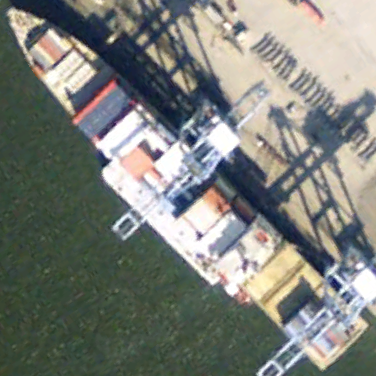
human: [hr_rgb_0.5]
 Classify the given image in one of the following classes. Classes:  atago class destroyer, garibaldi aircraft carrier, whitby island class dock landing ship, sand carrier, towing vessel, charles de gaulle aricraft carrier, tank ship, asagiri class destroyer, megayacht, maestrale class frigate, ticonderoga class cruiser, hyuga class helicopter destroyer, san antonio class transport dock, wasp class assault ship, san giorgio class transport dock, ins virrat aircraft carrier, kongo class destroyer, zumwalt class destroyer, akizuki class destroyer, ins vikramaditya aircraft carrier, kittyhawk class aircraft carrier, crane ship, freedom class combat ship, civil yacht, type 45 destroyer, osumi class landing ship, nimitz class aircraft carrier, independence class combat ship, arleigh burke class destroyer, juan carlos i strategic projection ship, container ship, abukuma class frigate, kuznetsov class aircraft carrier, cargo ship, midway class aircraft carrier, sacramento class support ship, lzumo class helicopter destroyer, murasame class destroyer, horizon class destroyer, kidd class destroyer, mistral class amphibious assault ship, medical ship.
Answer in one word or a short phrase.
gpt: Container ship